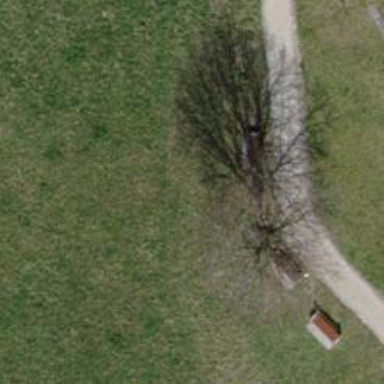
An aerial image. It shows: Bench for seating.